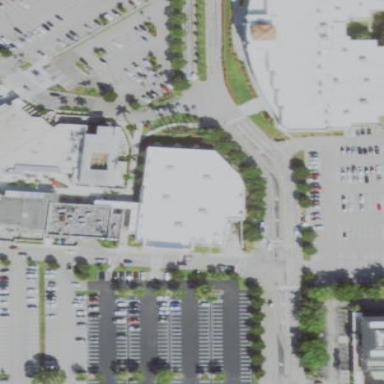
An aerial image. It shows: Commercial building.